Interaction volume radius: 5 \u00c5
Interaction volume height: 20 \u00c5
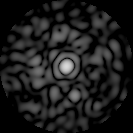
Disorder parameter: 0.7954